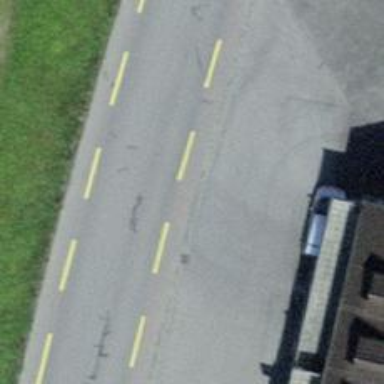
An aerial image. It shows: Tertiary road with designated cycle lane.